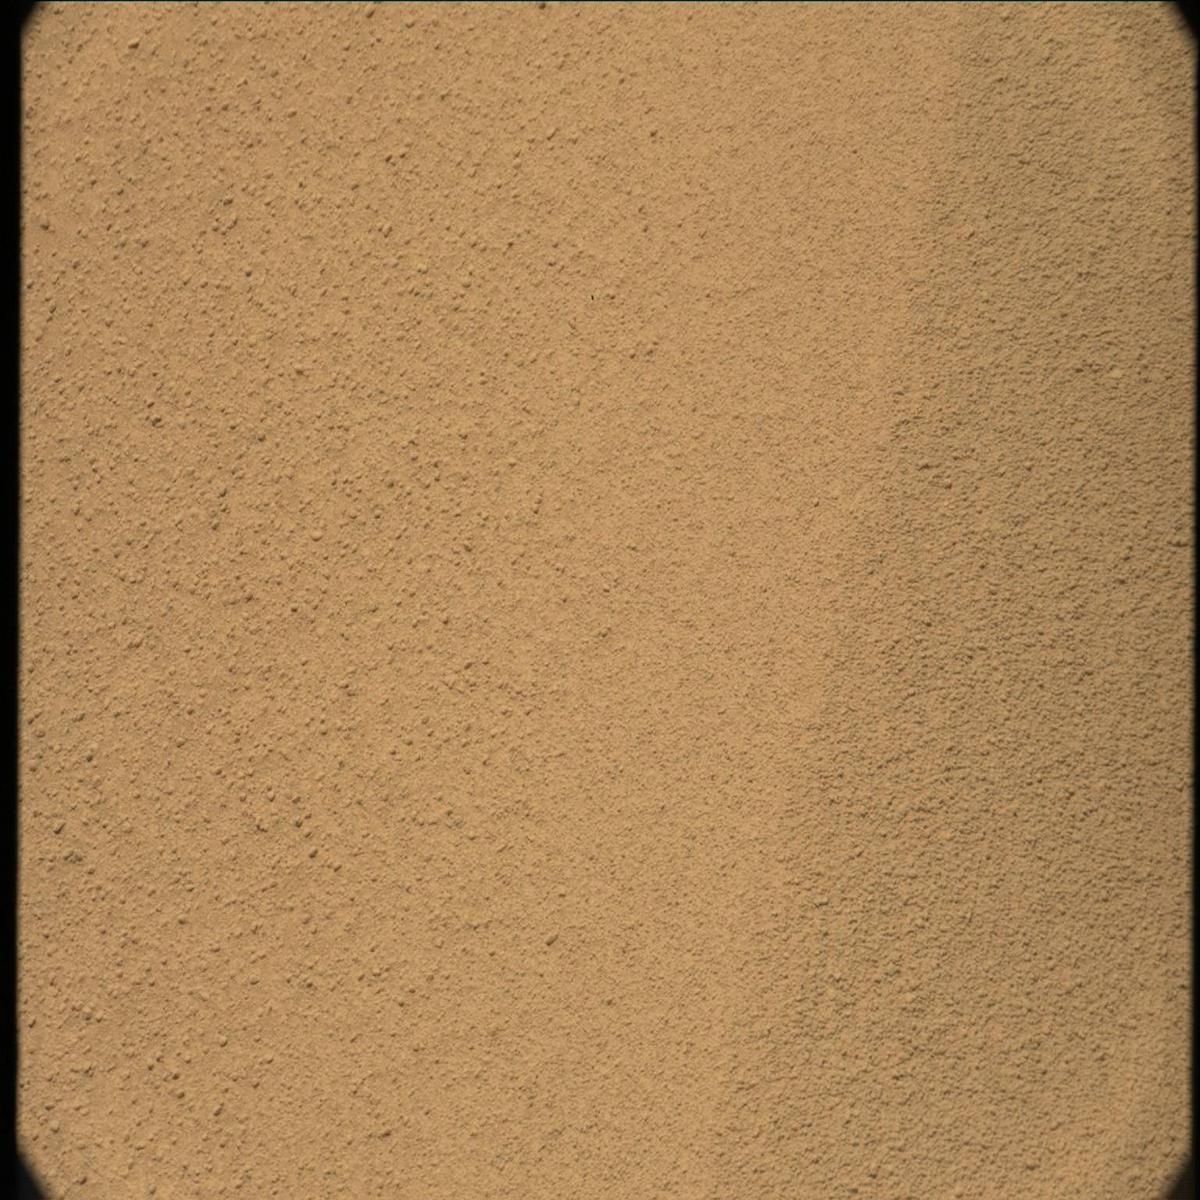
Terrain classes present: Sand / Soil